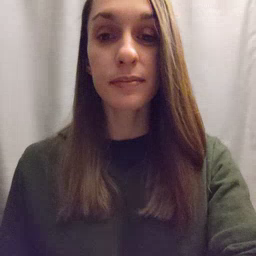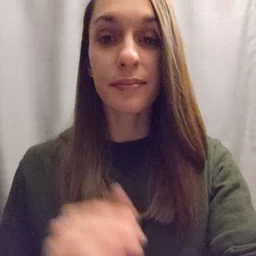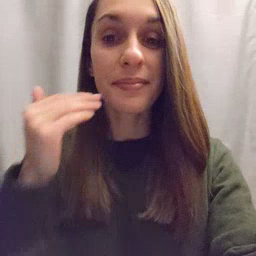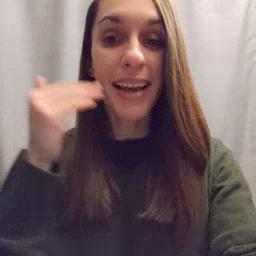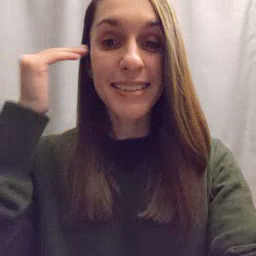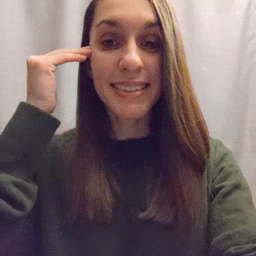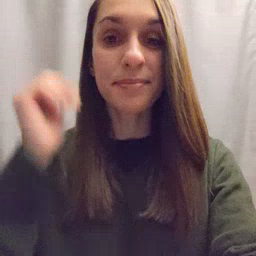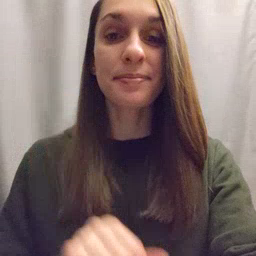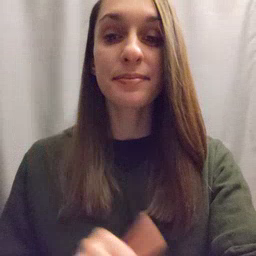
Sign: head